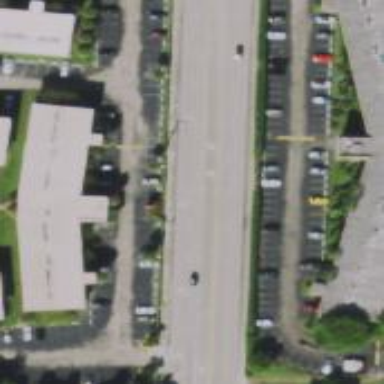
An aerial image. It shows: Tertiary road with asphalt surface.